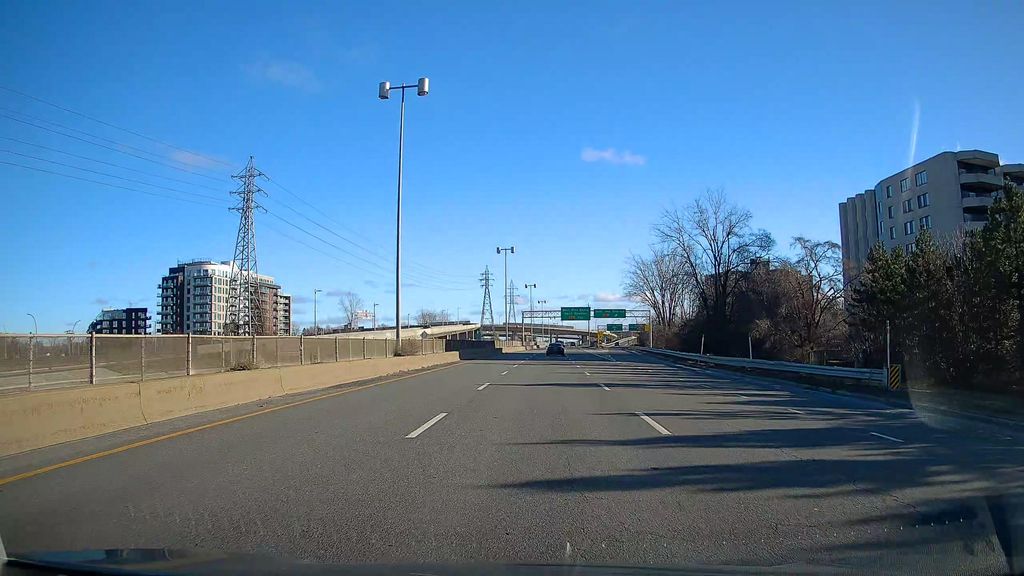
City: montreal